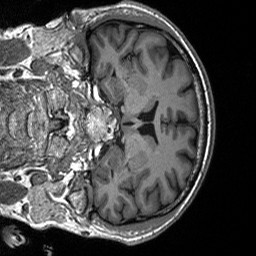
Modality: T1w
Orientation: coronal
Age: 56
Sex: male
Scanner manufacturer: siemens
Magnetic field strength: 3 T
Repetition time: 2.53 s
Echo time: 0.00219 s